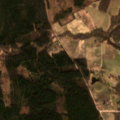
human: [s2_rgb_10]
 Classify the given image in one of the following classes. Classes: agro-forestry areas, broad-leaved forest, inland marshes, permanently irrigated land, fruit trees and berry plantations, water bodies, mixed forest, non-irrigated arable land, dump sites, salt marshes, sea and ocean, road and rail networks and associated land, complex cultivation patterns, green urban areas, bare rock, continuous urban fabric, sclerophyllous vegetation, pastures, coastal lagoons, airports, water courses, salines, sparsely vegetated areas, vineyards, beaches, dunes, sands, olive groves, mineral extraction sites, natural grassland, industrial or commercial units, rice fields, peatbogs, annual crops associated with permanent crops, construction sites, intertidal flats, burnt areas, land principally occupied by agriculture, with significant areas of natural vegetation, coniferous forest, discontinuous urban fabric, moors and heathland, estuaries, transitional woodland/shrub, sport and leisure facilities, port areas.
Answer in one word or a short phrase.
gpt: non-irrigated arable land, land principally occupied by agriculture, with significant areas of natural vegetation, coniferous forest, mixed forest